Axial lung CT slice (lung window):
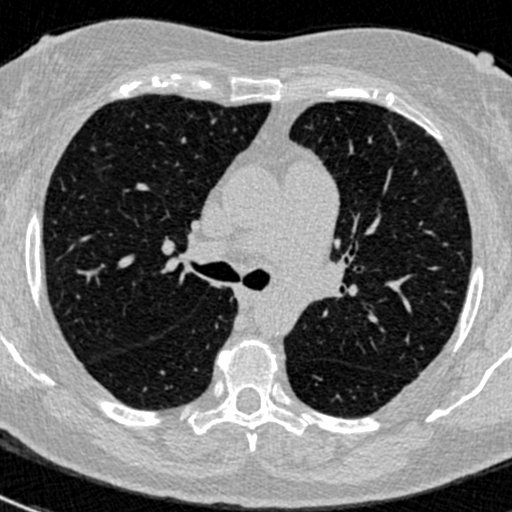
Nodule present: no